Current action and preconditions to check: trajectory_clear

Your task: For each precondition in the list above, predict whether it will hold at this action.

Consider the current scene as observed from the mobile robot's camera, and analyze the predicted future states of all dynamic agents (e.g., people, animals, vehicles, or any moving entities) within the NEXT SECOND.

IMPORTANT: Only answer "very likely" if you are absolutely certain—based on strong, clear evidence—that a dynamic agent will violate the precondition in the predicted future state. Do NOT answer "very likely" for unlikely, ambiguous, or low-probability risks.

Ask yourself for each precondition: Is there a high probability, with clear and convincing evidence, that the predicted future states of any dynamic agent will interfere with the predicted future state of the currently executing action within the NEXT SECOND, causing that precondition to fail?

Assess the risk level based on these predictions. Use "likely" or "very likely" if motions create a clear risk of interference.

Use "neutral" or "improbable" if agents are nearby but their predicted paths are clearly diverging or non-conflicting.

Failure Risk Categories: "very improbable", "improbable", "neutral", "likely", "very likely"

Answer Format: Output ONLY the probability_of_failure value from these categories: "very improbable", "improbable", "neutral", "likely", "very likely"

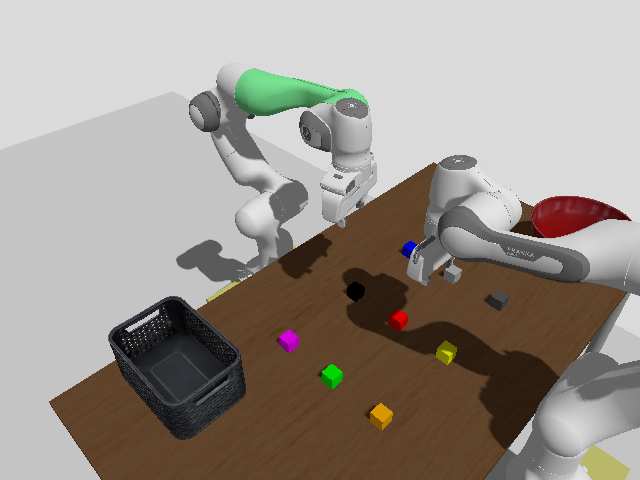

Answer: neutral